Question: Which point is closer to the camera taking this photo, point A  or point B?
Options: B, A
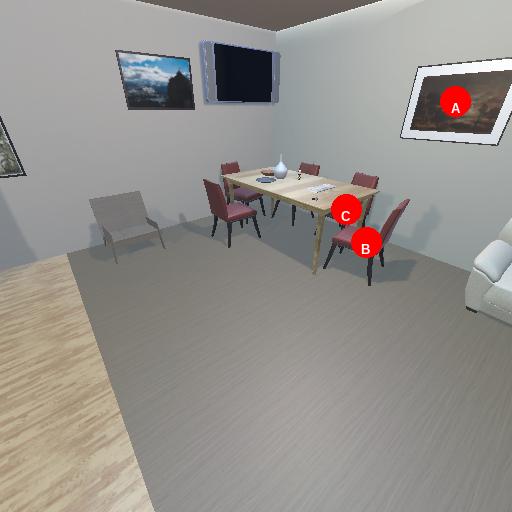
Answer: B